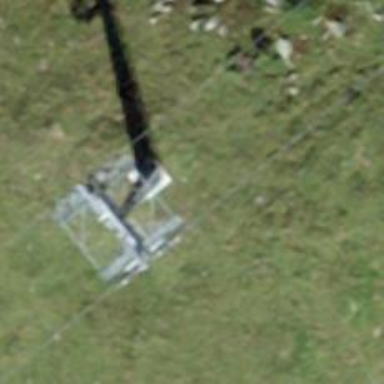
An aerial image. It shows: Pylon used for aerialway.